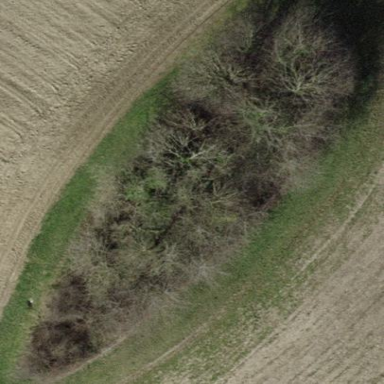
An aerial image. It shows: Beautiful woodland area.